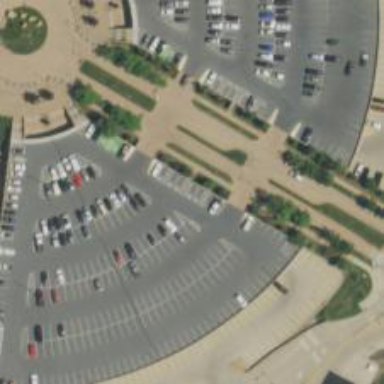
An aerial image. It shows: Parking space.